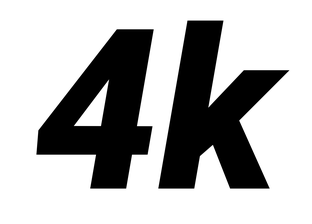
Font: Roboto-Italic_Black_Italic